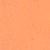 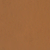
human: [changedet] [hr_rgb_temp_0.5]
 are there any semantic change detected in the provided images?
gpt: Everything remains the same.